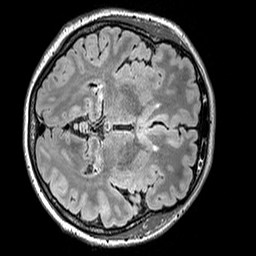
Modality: FLAIR
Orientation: axial
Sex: female
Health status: ill
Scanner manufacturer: siemens
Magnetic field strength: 3 T
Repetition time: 5 s
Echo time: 0.388 s